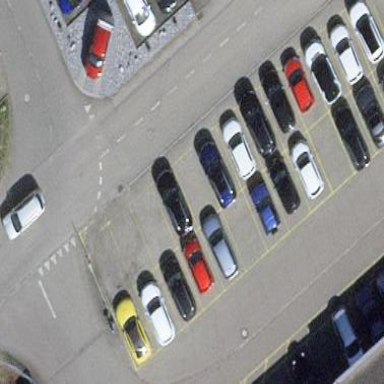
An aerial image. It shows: Parking area with surface.